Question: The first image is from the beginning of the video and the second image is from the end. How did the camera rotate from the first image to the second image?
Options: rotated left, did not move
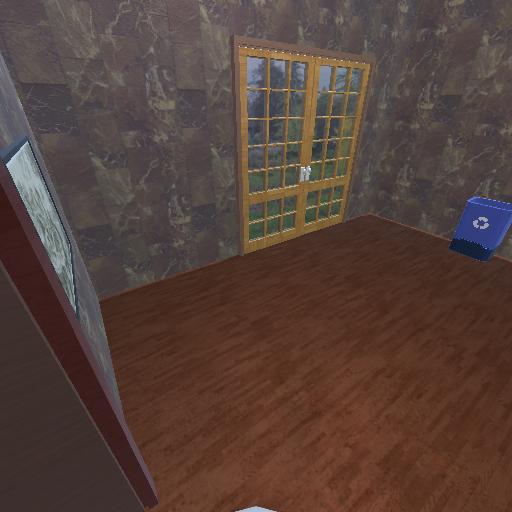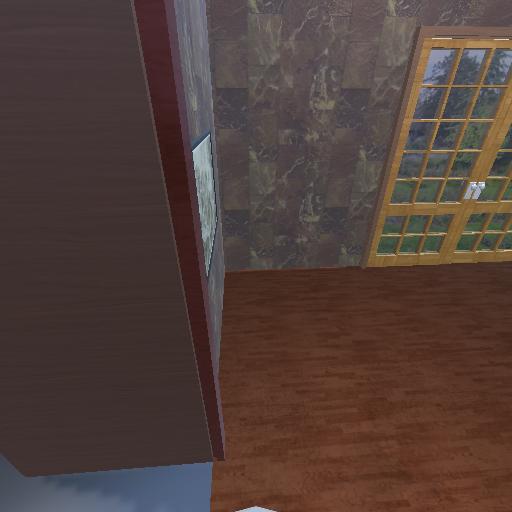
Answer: rotated left